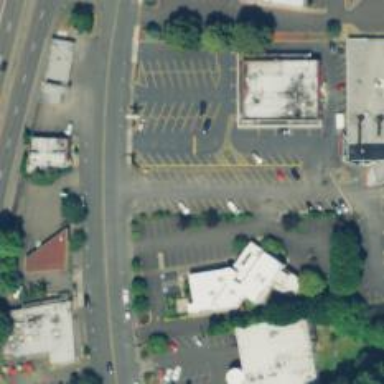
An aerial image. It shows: Commercial area.